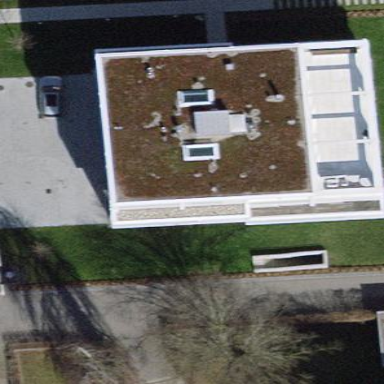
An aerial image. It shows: Apartment building with flat roof.